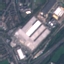
Land use / land cover class: Industrial